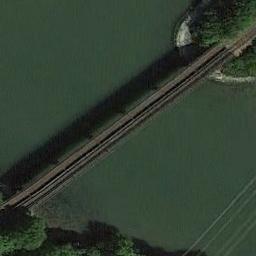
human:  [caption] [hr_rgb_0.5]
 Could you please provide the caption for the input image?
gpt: There is a bridge over the river with some plants on the both sides .

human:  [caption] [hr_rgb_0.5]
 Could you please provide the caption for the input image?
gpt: Both sides of the river are dense forests .

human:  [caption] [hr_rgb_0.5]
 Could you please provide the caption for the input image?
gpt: A bridge connects the green areas on both sides of the green river .

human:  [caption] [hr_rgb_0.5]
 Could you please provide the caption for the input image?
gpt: Exuberant trees are at both ends of the bridge .

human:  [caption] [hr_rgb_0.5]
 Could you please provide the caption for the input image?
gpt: A bridge built on a dark green river and some green plants on both sides of the river .